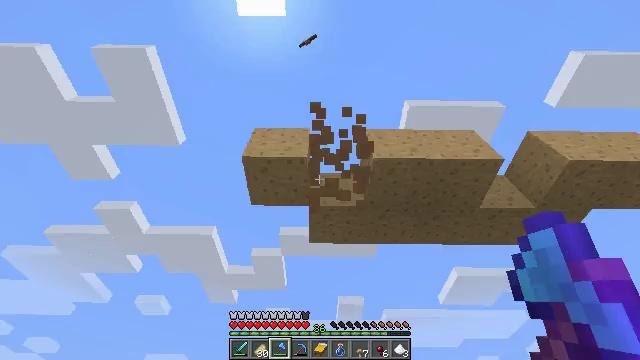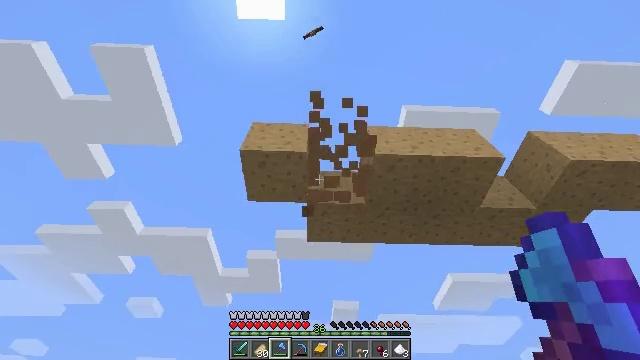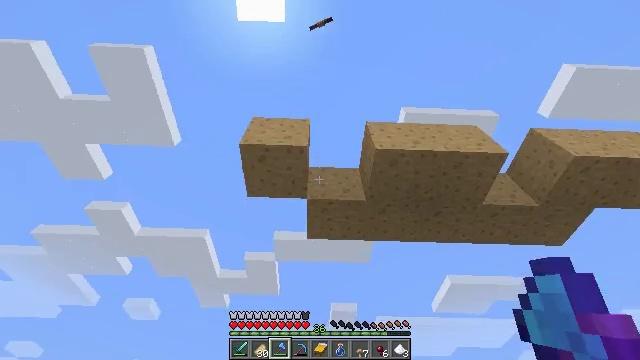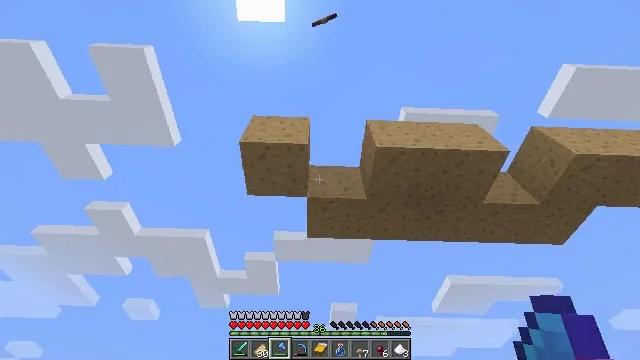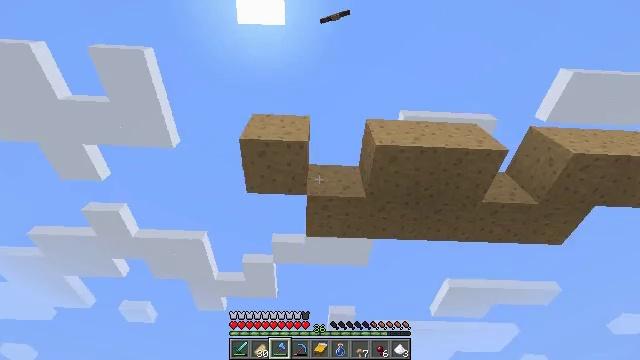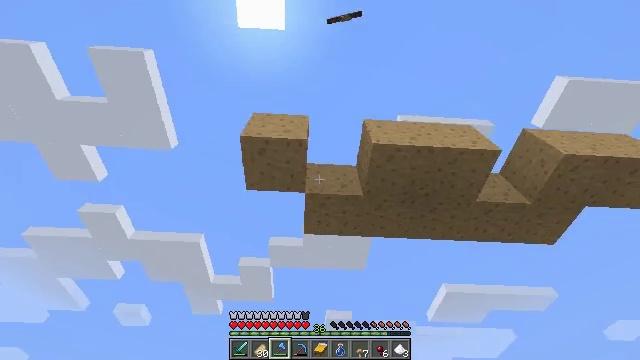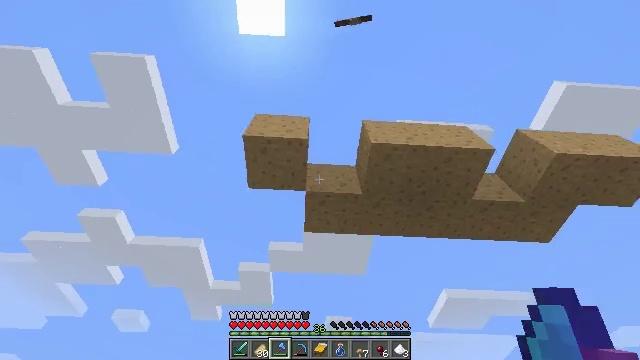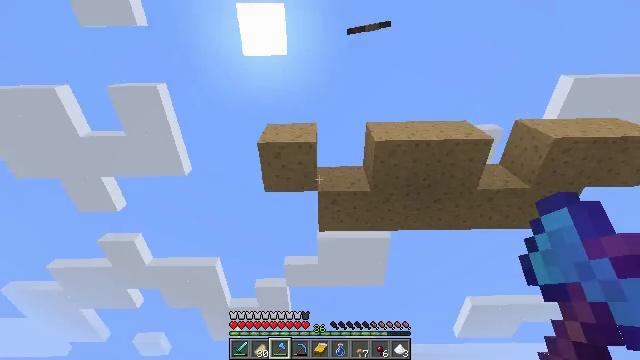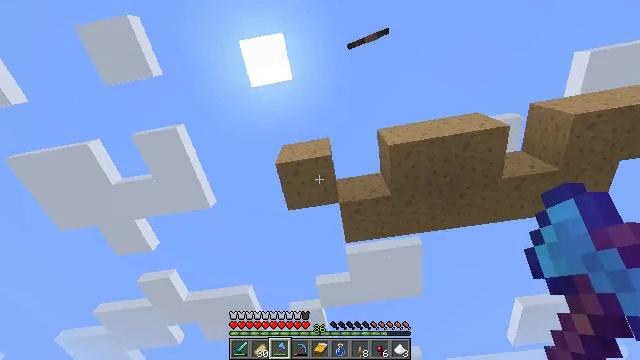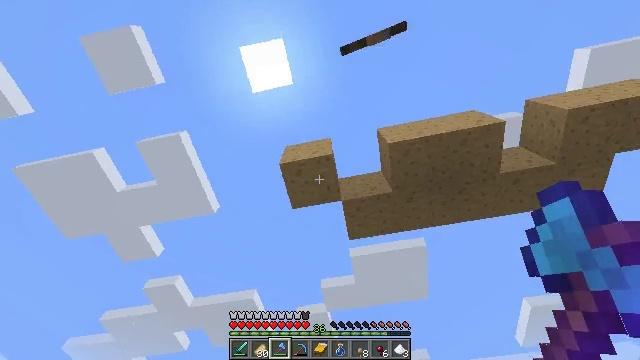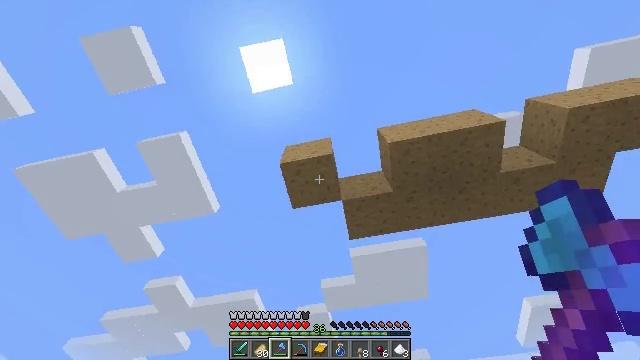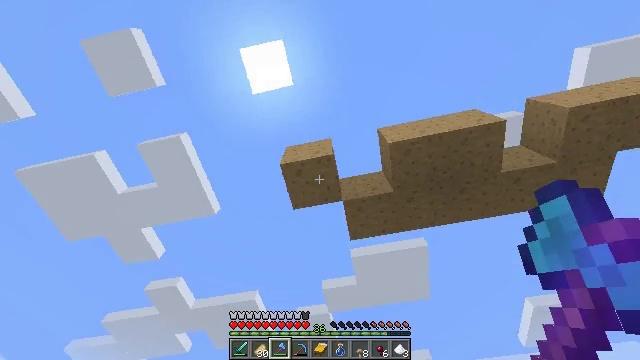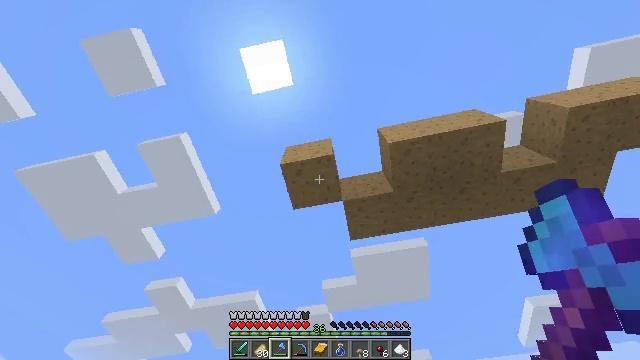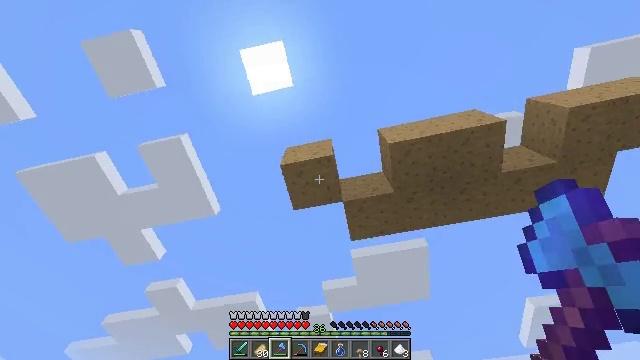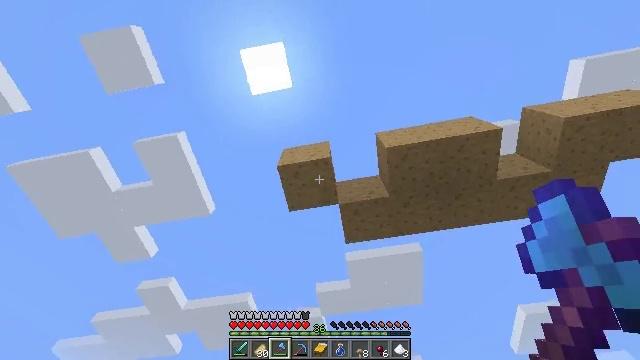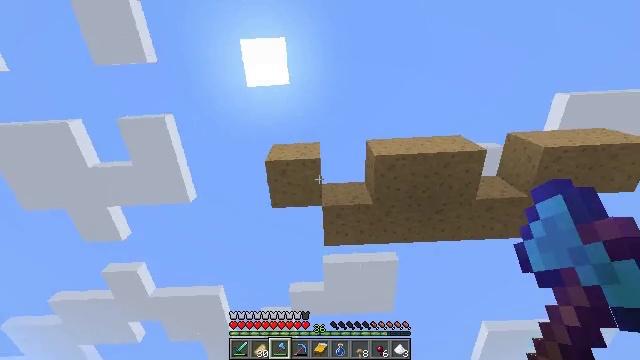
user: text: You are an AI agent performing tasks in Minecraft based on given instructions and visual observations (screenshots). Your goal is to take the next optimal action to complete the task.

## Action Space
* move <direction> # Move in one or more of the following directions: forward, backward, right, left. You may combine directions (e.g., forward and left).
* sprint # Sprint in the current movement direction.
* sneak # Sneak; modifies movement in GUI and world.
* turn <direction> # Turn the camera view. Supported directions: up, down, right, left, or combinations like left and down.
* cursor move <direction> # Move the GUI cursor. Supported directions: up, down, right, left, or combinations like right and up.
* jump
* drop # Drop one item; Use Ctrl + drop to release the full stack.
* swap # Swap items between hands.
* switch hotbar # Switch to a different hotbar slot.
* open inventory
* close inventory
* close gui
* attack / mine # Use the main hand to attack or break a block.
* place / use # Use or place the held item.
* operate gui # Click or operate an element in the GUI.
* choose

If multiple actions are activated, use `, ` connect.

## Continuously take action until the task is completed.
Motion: motion action
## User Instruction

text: Gather the mushroom stem from a big mushroom.
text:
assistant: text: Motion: turn right, attack / mine
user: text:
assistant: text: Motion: attack / mine
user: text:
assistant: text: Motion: attack / mine
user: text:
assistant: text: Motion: attack / mine
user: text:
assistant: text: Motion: attack / mine
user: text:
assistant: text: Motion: turn up, attack / mine
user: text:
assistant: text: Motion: turn left and up, attack / mine
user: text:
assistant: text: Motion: turn left and up, attack / mine
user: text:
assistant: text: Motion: turn left, attack / mine
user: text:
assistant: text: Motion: attack / mine
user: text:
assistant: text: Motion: attack / mine
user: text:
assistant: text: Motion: attack / mine
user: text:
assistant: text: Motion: attack / mine
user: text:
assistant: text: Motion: turn right, attack / mine
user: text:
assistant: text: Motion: turn right, attack / mine
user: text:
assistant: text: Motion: move forward, turn right, attack / mine
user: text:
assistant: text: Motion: move forward, turn right, attack / mine
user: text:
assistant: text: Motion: move forward, turn right, attack / mine
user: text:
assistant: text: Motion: move forward, attack / mine
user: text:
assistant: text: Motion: attack / mine
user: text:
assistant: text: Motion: attack / mine
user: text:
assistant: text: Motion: turn right, attack / mine
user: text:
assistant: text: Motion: turn right, attack / mine
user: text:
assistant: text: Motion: turn right and up, attack / mine
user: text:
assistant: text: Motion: turn right and up, attack / mine
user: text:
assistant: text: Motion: turn right and up, attack / mine
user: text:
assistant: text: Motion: turn right, attack / mine
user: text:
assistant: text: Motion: turn right, attack / mine
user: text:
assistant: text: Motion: attack / mine
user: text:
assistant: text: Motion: attack / mine